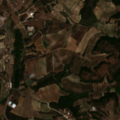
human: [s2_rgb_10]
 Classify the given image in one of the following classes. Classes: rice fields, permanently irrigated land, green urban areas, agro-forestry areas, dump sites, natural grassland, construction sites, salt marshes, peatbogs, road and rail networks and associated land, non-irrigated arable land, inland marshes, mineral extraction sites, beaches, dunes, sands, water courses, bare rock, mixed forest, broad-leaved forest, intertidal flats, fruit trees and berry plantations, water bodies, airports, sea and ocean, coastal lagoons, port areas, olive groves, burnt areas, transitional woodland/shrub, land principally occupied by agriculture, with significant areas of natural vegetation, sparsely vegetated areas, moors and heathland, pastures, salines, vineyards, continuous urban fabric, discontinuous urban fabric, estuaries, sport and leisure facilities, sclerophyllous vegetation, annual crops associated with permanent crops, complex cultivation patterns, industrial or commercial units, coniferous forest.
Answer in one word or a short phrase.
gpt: discontinuous urban fabric, olive groves, complex cultivation patterns, land principally occupied by agriculture, with significant areas of natural vegetation